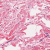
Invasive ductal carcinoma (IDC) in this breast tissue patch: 0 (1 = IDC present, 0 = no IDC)